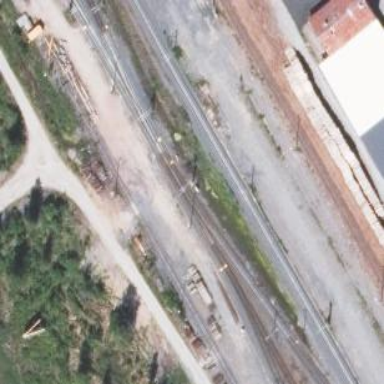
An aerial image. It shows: Rail siding with electrified contact lines for trains.